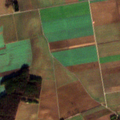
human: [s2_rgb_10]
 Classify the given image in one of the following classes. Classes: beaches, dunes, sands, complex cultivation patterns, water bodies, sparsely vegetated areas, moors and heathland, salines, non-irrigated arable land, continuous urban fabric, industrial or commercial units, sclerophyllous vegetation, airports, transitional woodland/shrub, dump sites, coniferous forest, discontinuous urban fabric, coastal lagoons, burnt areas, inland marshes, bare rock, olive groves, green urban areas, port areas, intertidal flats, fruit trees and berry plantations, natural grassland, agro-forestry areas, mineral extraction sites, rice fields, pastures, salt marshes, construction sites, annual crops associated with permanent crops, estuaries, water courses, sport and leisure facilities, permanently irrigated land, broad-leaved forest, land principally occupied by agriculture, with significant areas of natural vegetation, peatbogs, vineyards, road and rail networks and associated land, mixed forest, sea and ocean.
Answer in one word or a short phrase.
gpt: non-irrigated arable land, mixed forest